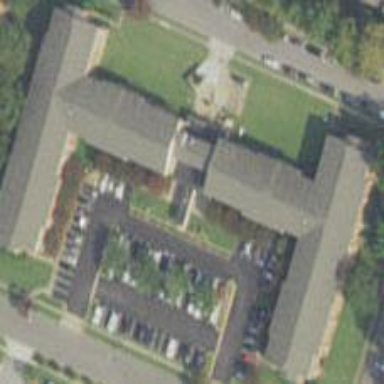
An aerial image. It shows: Residential building.